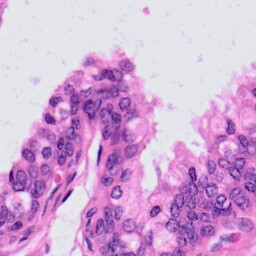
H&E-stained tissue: Prostate